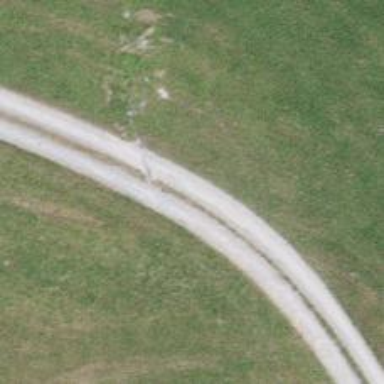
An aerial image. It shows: Gravel track with grade2 quality.